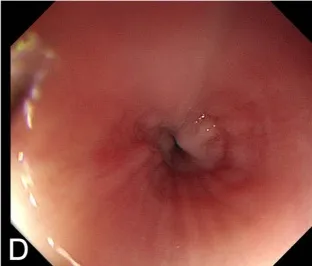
Patient's chest CT, bronchoscopy, and gastroscopy examination. (D) Gastroscopy shows circumferential narrowing of the esophagus with smooth mucosa.
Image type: endoscopy (airway_endoscopy)